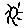
Label: sun